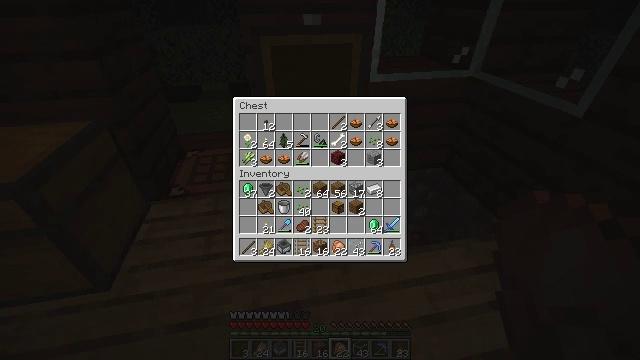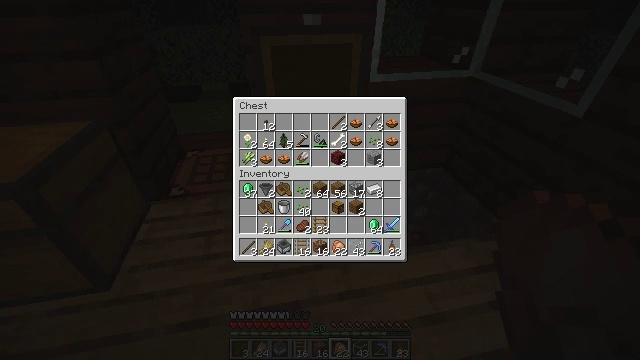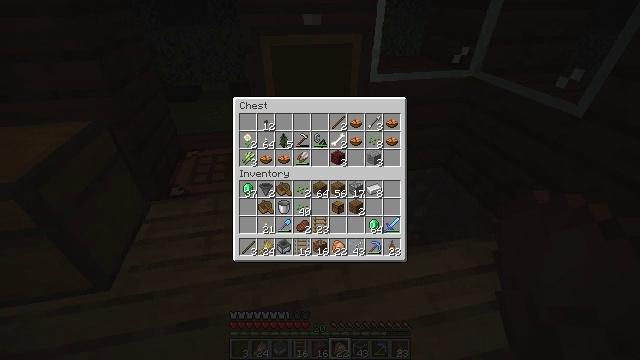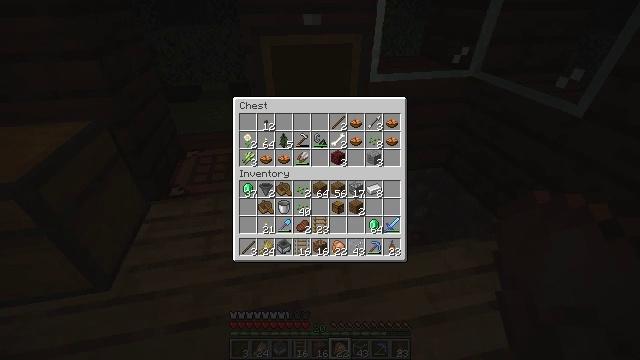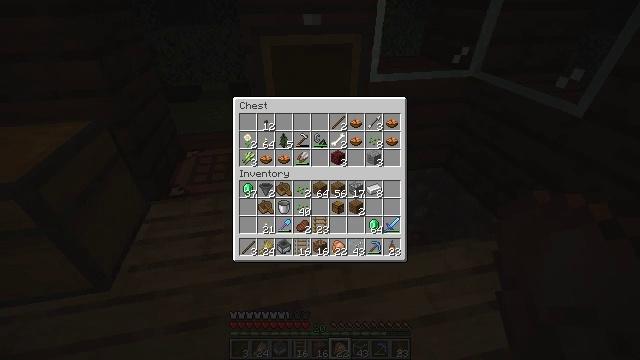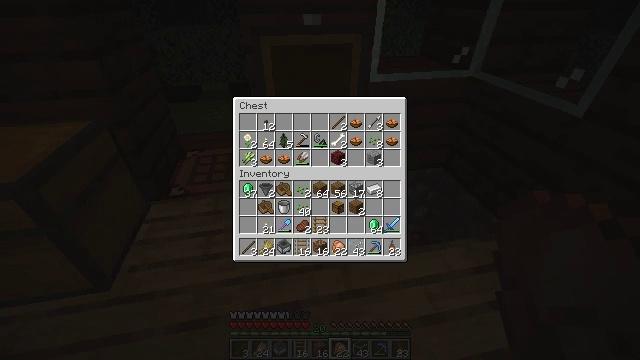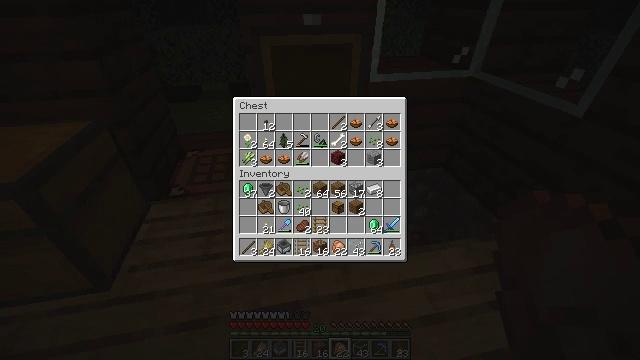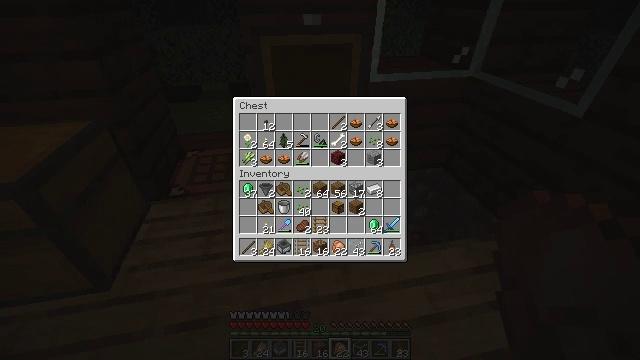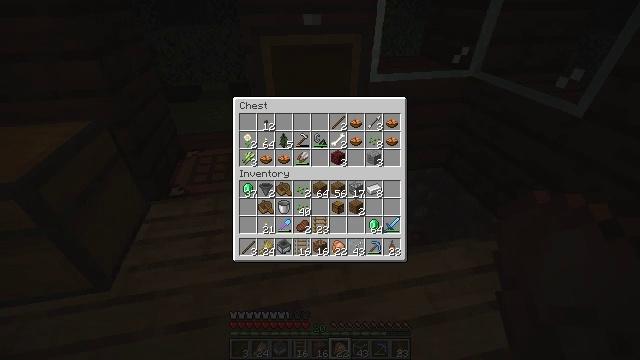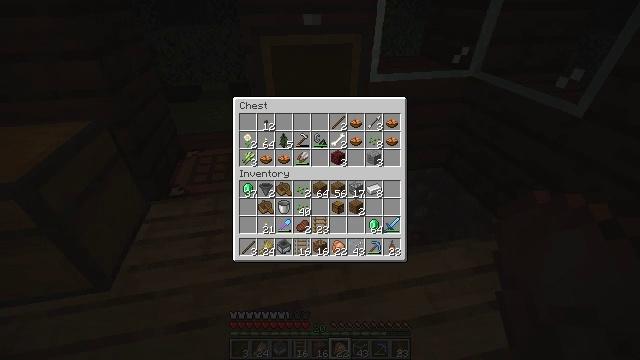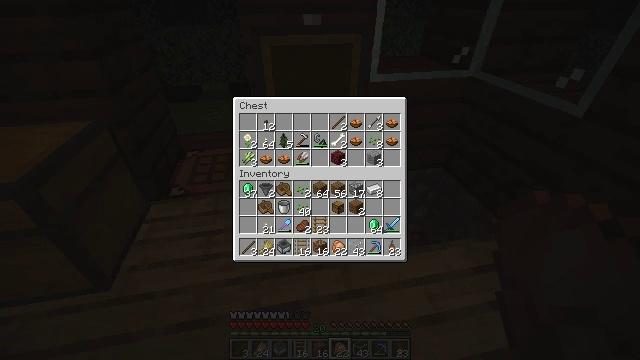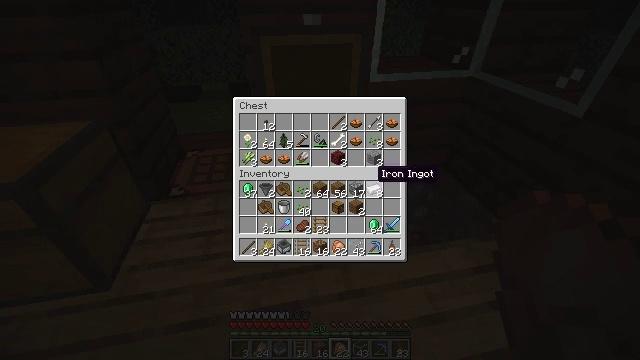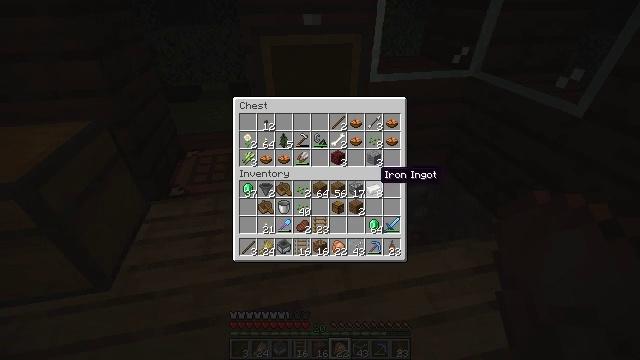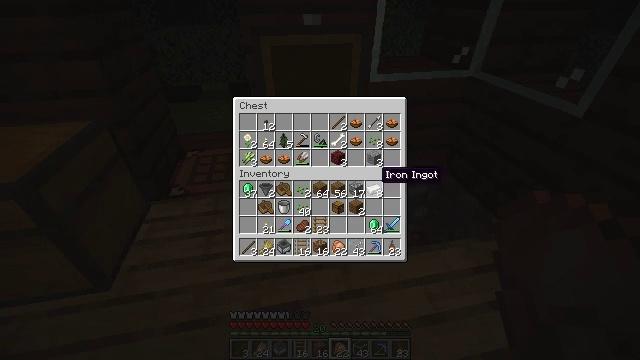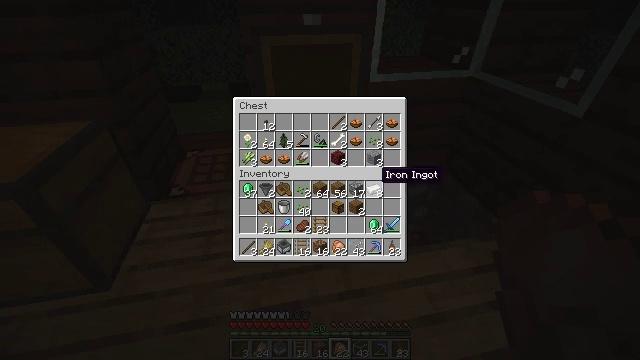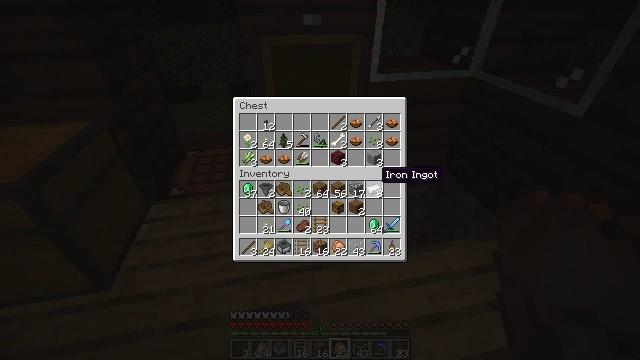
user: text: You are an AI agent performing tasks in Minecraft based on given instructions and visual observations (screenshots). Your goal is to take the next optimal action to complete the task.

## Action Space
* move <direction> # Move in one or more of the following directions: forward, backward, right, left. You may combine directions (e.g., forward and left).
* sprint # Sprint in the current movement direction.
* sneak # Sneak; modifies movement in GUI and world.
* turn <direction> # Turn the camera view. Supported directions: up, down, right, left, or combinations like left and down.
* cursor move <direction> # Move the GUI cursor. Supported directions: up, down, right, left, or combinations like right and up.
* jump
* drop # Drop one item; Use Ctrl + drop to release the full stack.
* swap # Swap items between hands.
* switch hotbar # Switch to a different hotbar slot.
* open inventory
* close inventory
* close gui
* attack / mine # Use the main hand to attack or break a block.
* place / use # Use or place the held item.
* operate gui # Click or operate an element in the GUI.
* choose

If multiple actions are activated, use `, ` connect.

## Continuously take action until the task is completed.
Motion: motion action
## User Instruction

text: Construct an observer at the crafting table.
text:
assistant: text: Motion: operate gui
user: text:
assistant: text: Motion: no_op
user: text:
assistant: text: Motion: no_op
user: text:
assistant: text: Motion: no_op
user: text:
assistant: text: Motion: no_op
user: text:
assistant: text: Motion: no_op
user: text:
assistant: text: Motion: no_op
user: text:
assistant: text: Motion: no_op
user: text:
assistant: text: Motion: no_op
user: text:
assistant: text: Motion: no_op
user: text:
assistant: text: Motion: cursor move right
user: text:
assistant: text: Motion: no_op
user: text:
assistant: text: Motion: no_op
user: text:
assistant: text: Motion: no_op
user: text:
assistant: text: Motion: no_op
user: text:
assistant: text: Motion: no_op
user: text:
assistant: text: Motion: no_op
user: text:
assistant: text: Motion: no_op
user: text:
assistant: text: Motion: no_op
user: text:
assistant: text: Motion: no_op
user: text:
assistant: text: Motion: no_op
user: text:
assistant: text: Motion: no_op
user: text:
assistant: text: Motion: no_op
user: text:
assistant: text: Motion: no_op
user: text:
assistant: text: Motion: no_op
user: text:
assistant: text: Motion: no_op
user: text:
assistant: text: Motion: no_op
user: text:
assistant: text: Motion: no_op
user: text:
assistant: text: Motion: no_op
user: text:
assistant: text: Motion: no_op